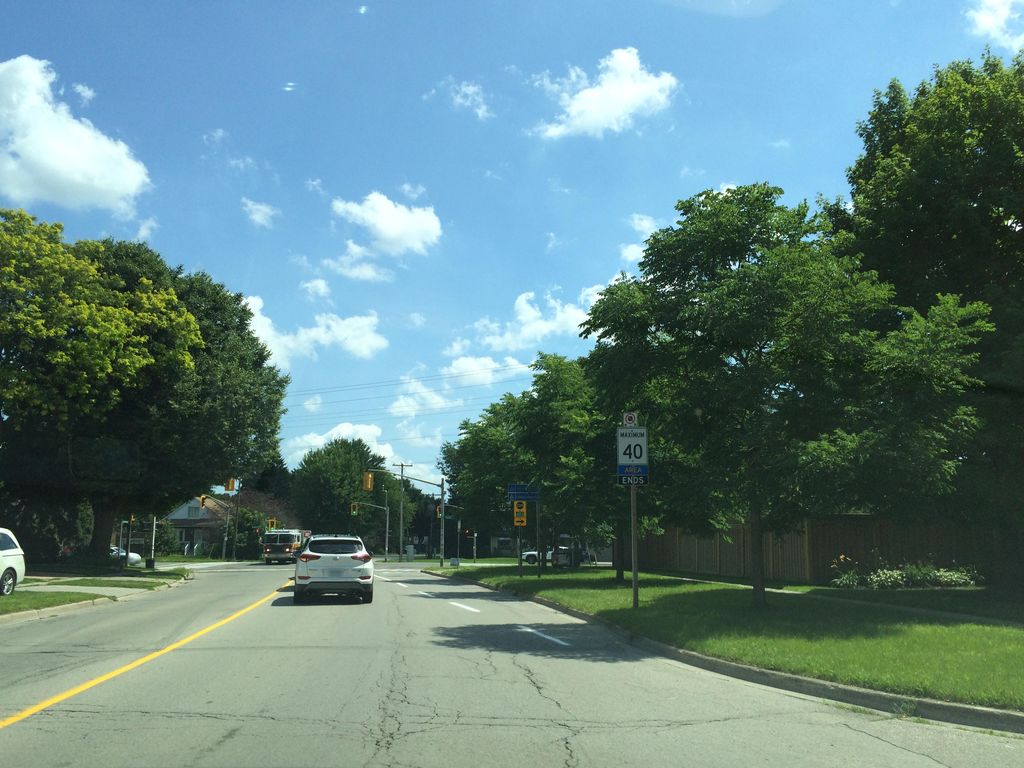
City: hamilton